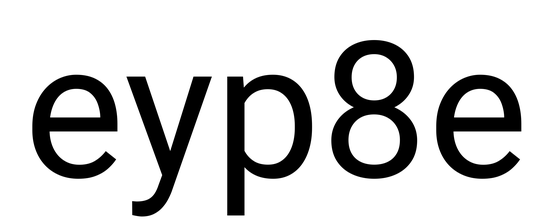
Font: Roboto_Regular